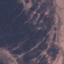
Land use / land cover: HerbaceousVegetation